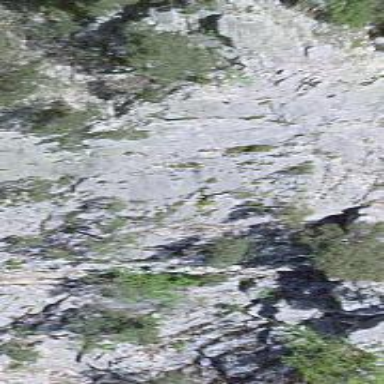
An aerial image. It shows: Cliff in nature.